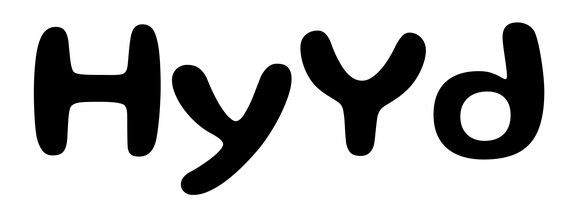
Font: Gluten_Medium